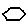
Label: hexagon